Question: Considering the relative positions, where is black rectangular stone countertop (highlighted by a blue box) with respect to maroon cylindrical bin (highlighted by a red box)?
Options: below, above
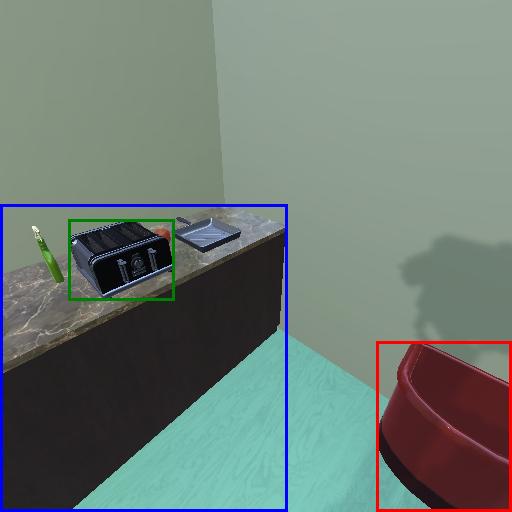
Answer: below